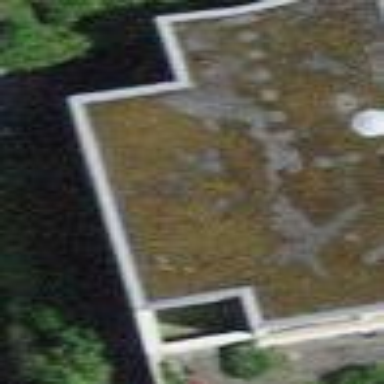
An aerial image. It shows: Terrace building.